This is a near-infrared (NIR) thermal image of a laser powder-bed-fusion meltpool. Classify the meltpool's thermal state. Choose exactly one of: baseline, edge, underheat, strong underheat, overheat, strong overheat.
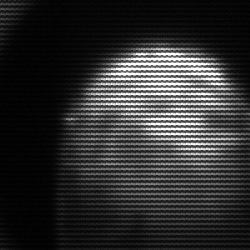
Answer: edge